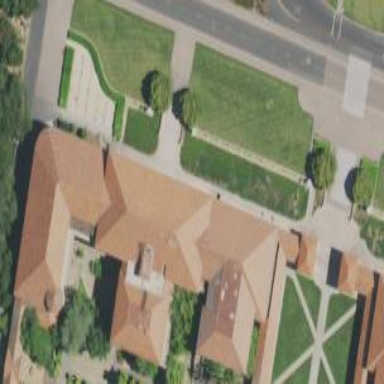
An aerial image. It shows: Part of university building.